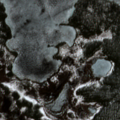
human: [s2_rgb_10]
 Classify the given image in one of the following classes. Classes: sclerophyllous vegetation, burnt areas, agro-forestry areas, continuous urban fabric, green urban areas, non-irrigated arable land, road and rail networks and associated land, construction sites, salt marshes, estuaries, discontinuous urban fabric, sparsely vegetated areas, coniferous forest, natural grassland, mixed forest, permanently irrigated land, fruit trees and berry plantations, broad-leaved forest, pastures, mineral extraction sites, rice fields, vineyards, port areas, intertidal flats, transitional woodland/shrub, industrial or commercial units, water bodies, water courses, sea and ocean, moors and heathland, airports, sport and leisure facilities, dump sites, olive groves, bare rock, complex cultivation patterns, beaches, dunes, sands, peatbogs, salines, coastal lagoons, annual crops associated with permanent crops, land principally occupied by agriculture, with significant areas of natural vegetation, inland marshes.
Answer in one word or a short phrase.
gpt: coniferous forest, peatbogs, water bodies